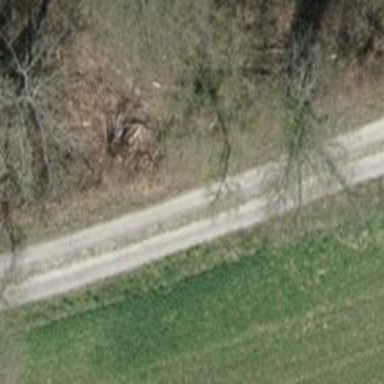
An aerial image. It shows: Track with fine gravel surface. The track type is grade 2.